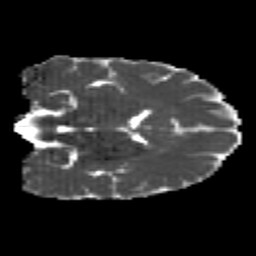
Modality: MD
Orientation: coronal
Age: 23
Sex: female
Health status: healthy
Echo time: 0.074 s